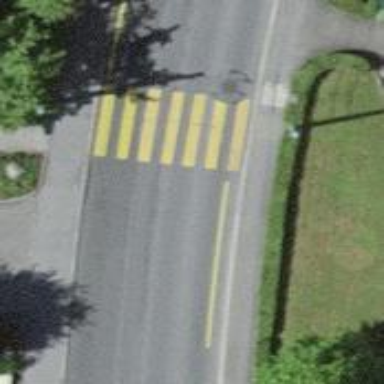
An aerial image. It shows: Kerb serving as barrier.